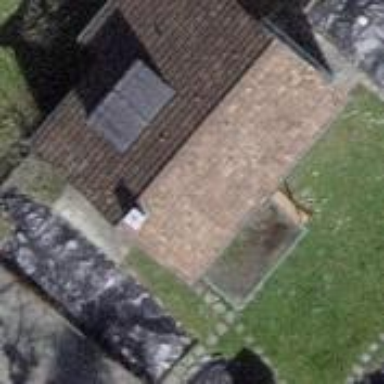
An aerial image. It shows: Building with tile roof.